Question: In my ViewModel, I have a BindableCollection (using Caliburn Micro) of a Unit class. The Unit class has two properties, UnitID (int) and UnitName (string). This collection is the ItemsSource for a ComboBox which is the DatagridTemplateColumn. I know that the BindableCollection is being populated but the Units are not being displayed in the ComboBox, nor are the UnitNames being displayed in the "From Unit" and "To Unit" columns.
Here is the important part of my ViewModel:
'''
using System;
using System.Collections.Generic;
using System.Linq;
using System.Text;
using Vulcan.Entities;
using Vulcan.Conduits;
using Caliburn.Micro;
namespace Vulcan.ViewModels
{
public class EditUnitConversionsViewModel : Screen, IActiveContentViewModel
{
IUnitConversionConduit _conversionConduit;
IUnitConduit _unitConduit;
EventAggregator _eventAggregator;
public BindableCollection<UnitConversion> UnitConversions { get; set; }
public int SelectedConversionIndex { get; set; }
public BindableCollection<Unit> Units { get; set; }
public int SelectedFromUnitIndex { get; set; }
public int SelectedToUnitIndex { get; set; }
public EditUnitConversionsViewModel(IUnitConversionConduit conversionConduit, IUnitConduit unitConduit, EventAggregator agg)
{
_conversionConduit = conversionConduit;
_unitConduit = unitConduit;
_eventAggregator = agg;
Units = new BindableCollection<Unit>(_unitConduit.GetUnits());
UnitConversions = new BindableCollection<UnitConversion>(_conversionConduit.GetUnitConversions().Select(c => new UnitConversion(c, _unitConduit)));
}
'''
Here are the Unit and UnitConversion classes:
'''
using System;
using System.Collections.Generic;
using System.Linq;
using System.Text;
namespace Vulcan.Entities
{
public class Unit
{
private int _unitID;
public int UnitID
{
get { return _unitID; }
set { _unitID = value; }
}
private string _unitName;
public string UnitName
{
get { return _unitName; }
set { _unitName = value; }
}
public Unit(int unitID, string unitName)
{
this.UnitID = unitID;
this.UnitName = unitName;
}
}
}
using System;
using System.Collections.Generic;
using System.Linq;
using System.Text;
namespace Vulcan.Entities
{
public class UnitConversion
{
public int UnitConversionID { get; set; }
public int FromUnitID { get; set; }
public int ToUnitID { get; set; }
//Ex. meters to millimeters: ConversionFactor = 1000, Offset = 0
// Fahrenheit to Celsius: Conversion Factor = 0.5556, Offset = 17.7778
public double ConversionFactor { get; set; }
public double Offset { get; set; }
public UnitConversion(int id, int fromUnit, int toUnit, double conversionFactor, double offset)
{
this.UnitConversionID = id;
this.FromUnitID = fromUnit;
this.ToUnitID = toUnit;
this.ConversionFactor = conversionFactor;
this.Offset = offset;
}
}
}
'''
Here is my current XAML:
'''
<DataGrid.Columns>
<DataGridTemplateColumn Header="From Unit" Width="*">
<DataGridTemplateColumn.CellTemplate>
<DataTemplate>
<ComboBox DisplayMemberPath="UnitName" SelectedValuePath="UnitID"
SelectedValue="{Binding Path=FromUnitID}"
ItemsSource="{Binding Path=Units}" />
</DataTemplate>
</DataGridTemplateColumn.CellTemplate>
</DataGridTemplateColumn>
<DataGridTemplateColumn Header="To Unit" Width="*">
<DataGridTemplateColumn.CellTemplate>
<DataTemplate>
<ComboBox DisplayMemberPath="UnitName" SelectedValuePath="UnitID"
SelectedValue="{Binding Path=ToUnitID}"
ItemsSource="{Binding Units}" />
</DataTemplate>
</DataGridTemplateColumn.CellTemplate>
</DataGridTemplateColumn>
<DataGridTextColumn Header="Conversion Factor" Binding="{Binding ConversionFactor}" Width="*" />
<DataGridTextColumn Header="Offset" Binding="{Binding Offset}" Width="*" />
'''
Here is a screenshot of the DataGrid:

What do I need to change in my XAML to get the Units collection to show-up in the combo boxes?
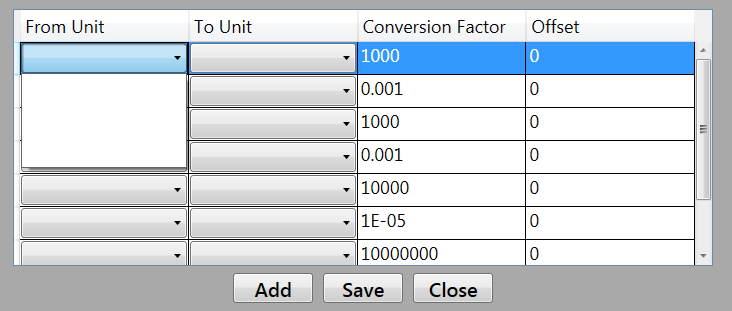
Answer: I write some code according to your description.
'''
<DataGrid x:Name="dg" ItemsSource="{Binding LstUnitC}" AutoGenerateColumns="False" >
<DataGrid.Columns>
<DataGridTemplateColumn Header="From Unit" Width="*">
<DataGridTemplateColumn.CellTemplate>
<DataTemplate>
<ComboBox DisplayMemberPath="UnitName" ItemsSource="{Binding Units}"
/>
</DataTemplate>
</DataGridTemplateColumn.CellTemplate>
</DataGridTemplateColumn>
</DataGrid.Columns>
</DataGrid>
'''
'''
private List<UnitConversions> lstunitc;
public List<UnitConversions> LstUnitC
{
get { return lstunitc; }
set { lstunitc = value; }
}
public MainWindow()
{
InitializeComponent();
this.DataContext = this;
List<Units> lstunit = new List<Units>();
Units u = new Units();
u.UnitName = "asd";
lstunit.Add(u);
u = new Units();
u.UnitName = "asd1";
lstunit.Add(u);
LstUnitC = new List<UnitConversions>();
UnitConversions uc = new UnitConversions();
uc.Units = lstunit;
LstUnitC.Add(uc);
dg.ItemsSource = LstUnitC;
}
}
public class Units
{
private string _UnitName;
public string UnitName
{
get { return _UnitName; }
set { _UnitName = value; }
}
}
public class UnitConversions
{
private List<Units> units;
public List<Units> Units
{
get { return units; }
set { units = value; }
}
}
'''
make sure 'Units' is a list and the list is a member of 'UnitConversion Class'.